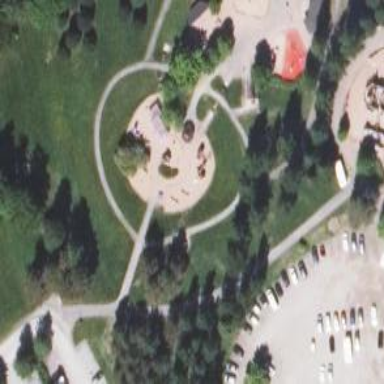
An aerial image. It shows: Playground with springy equipment.